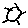
Label: sun